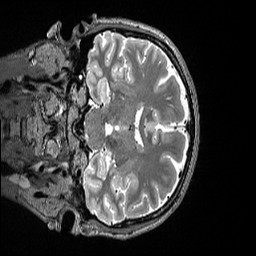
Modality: T2w
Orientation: coronal
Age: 44
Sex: female
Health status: healthy
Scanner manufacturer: siemens
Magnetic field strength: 3 T
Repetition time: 3.2 s
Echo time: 0.563 s